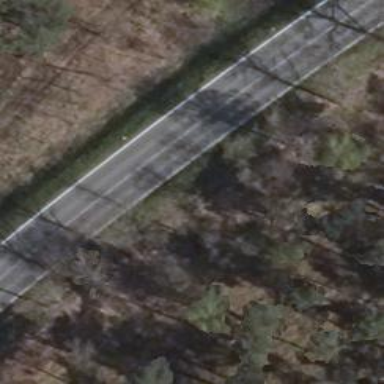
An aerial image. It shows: Asphalt road classified as primary highway.